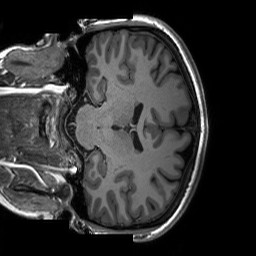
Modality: T1w
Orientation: coronal
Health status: ill
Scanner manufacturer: siemens
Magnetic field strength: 3 T
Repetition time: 2.3 s
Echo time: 0.00226 s